Current action and preconditions to check: trajectory_clear

Your task: For each precondition in the list above, predict whether it will hold at this action.

Consider the current scene as observed from the mobile robot's camera, and analyze the predicted future states of all dynamic agents (e.g., people, animals, vehicles, or any moving entities) within the NEXT SECOND.

IMPORTANT: Only answer "very likely" if you are absolutely certain—based on strong, clear evidence—that a dynamic agent will violate the precondition in the predicted future state. Do NOT answer "very likely" for unlikely, ambiguous, or low-probability risks.

Ask yourself for each precondition: Is there a high probability, with clear and convincing evidence, that the predicted future states of any dynamic agent will interfere with the predicted future state of the currently executing action within the NEXT SECOND, causing that precondition to fail?

Assess the risk level based on these predictions. Use "likely" or "very likely" if motions create a clear risk of interference.

Use "neutral" or "improbable" if agents are nearby but their predicted paths are clearly diverging or non-conflicting.

Failure Risk Categories: "very improbable", "improbable", "neutral", "likely", "very likely"

Answer Format: Output ONLY the probability_of_failure value from these categories: "very improbable", "improbable", "neutral", "likely", "very likely"

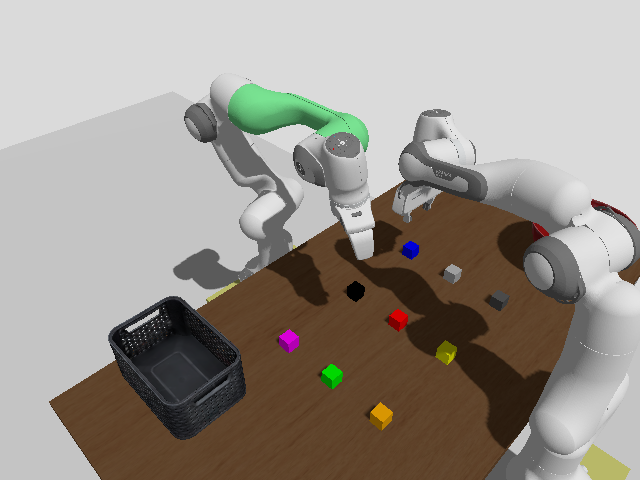

Answer: very improbable